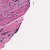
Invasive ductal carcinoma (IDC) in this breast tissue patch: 0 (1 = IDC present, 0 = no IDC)